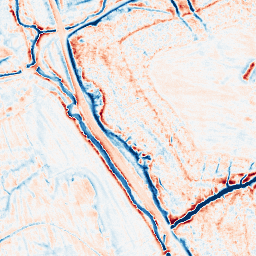
Category: edge_preserving
Decomposition family: anisotropic_diffusion
Decomposition parameters: iterations: 20
kappa: 50
gamma: 0.2
Upsampling method: lanczos
Upsampling parameters: scale: 2
Upsampling scale: 2